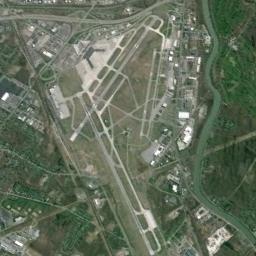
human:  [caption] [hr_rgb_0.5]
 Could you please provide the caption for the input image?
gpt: This airport has only one runway, And its color is white .

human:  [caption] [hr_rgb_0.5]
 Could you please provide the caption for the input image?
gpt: There is an airport in the middle of the field next to some buildings .

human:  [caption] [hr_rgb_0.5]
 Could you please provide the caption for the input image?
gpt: An airport with some staggered runways and an open area on the lawn while the forest and some buildings beside .

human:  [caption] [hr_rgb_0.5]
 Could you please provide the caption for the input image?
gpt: A complex airport with many runways and buildings is surrounded by a green farmland .

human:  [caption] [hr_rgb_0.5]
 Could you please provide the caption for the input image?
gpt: The airport has many intersecting roads .